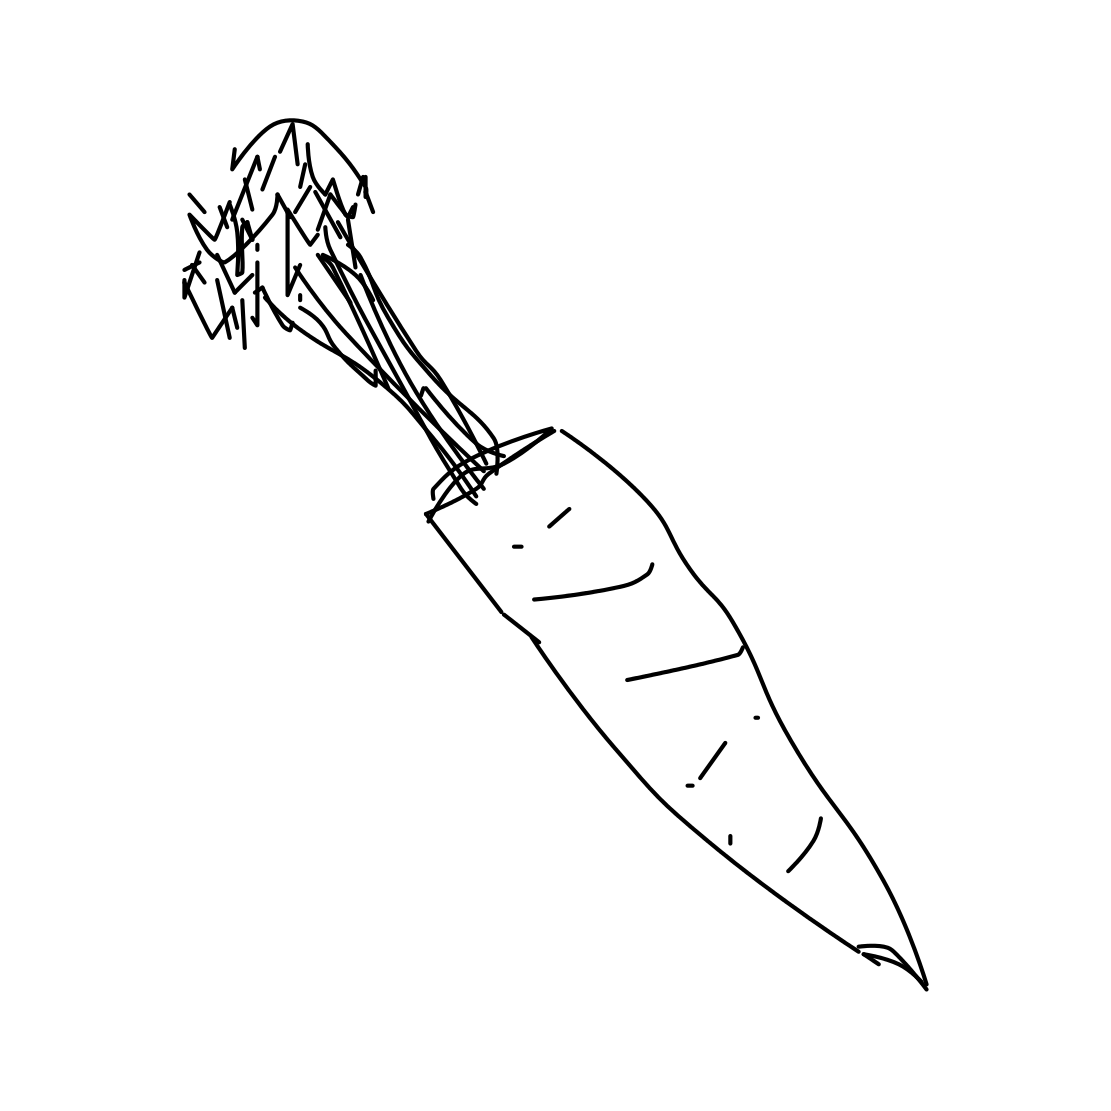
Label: carrot